Question: I've just read the following <URL>. It makes perfect sense, but didn't answer the question I was originally researching. Ignoring the question of whether it makes sense to do so, what would be the CQRS approach to creating a new record? In the article they have this image:

They show that DTO based would have you change the status field, task based would have a task button labelled "Deactivate".
Now, imagine the job here wasn't just deactivating the product, but creating a new one. You've got to fill all the fields in, deal with validation issues. How does that work in a CQRS world?
I'm starting to come to the conclusion that in my WPF world, my ViewModel/View would operate as usual, containing validation and so forth, but the CQRS Add verb method would be something simple like Add(DTO) where DTO is basically a DTO...
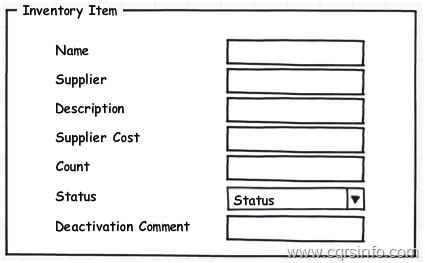
Answer: You can take a look at <URL> where he talks through these issues.
My basic take is you send a creation message and the object is either valid or not, and you can let the user know about issues later if need be.